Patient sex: M
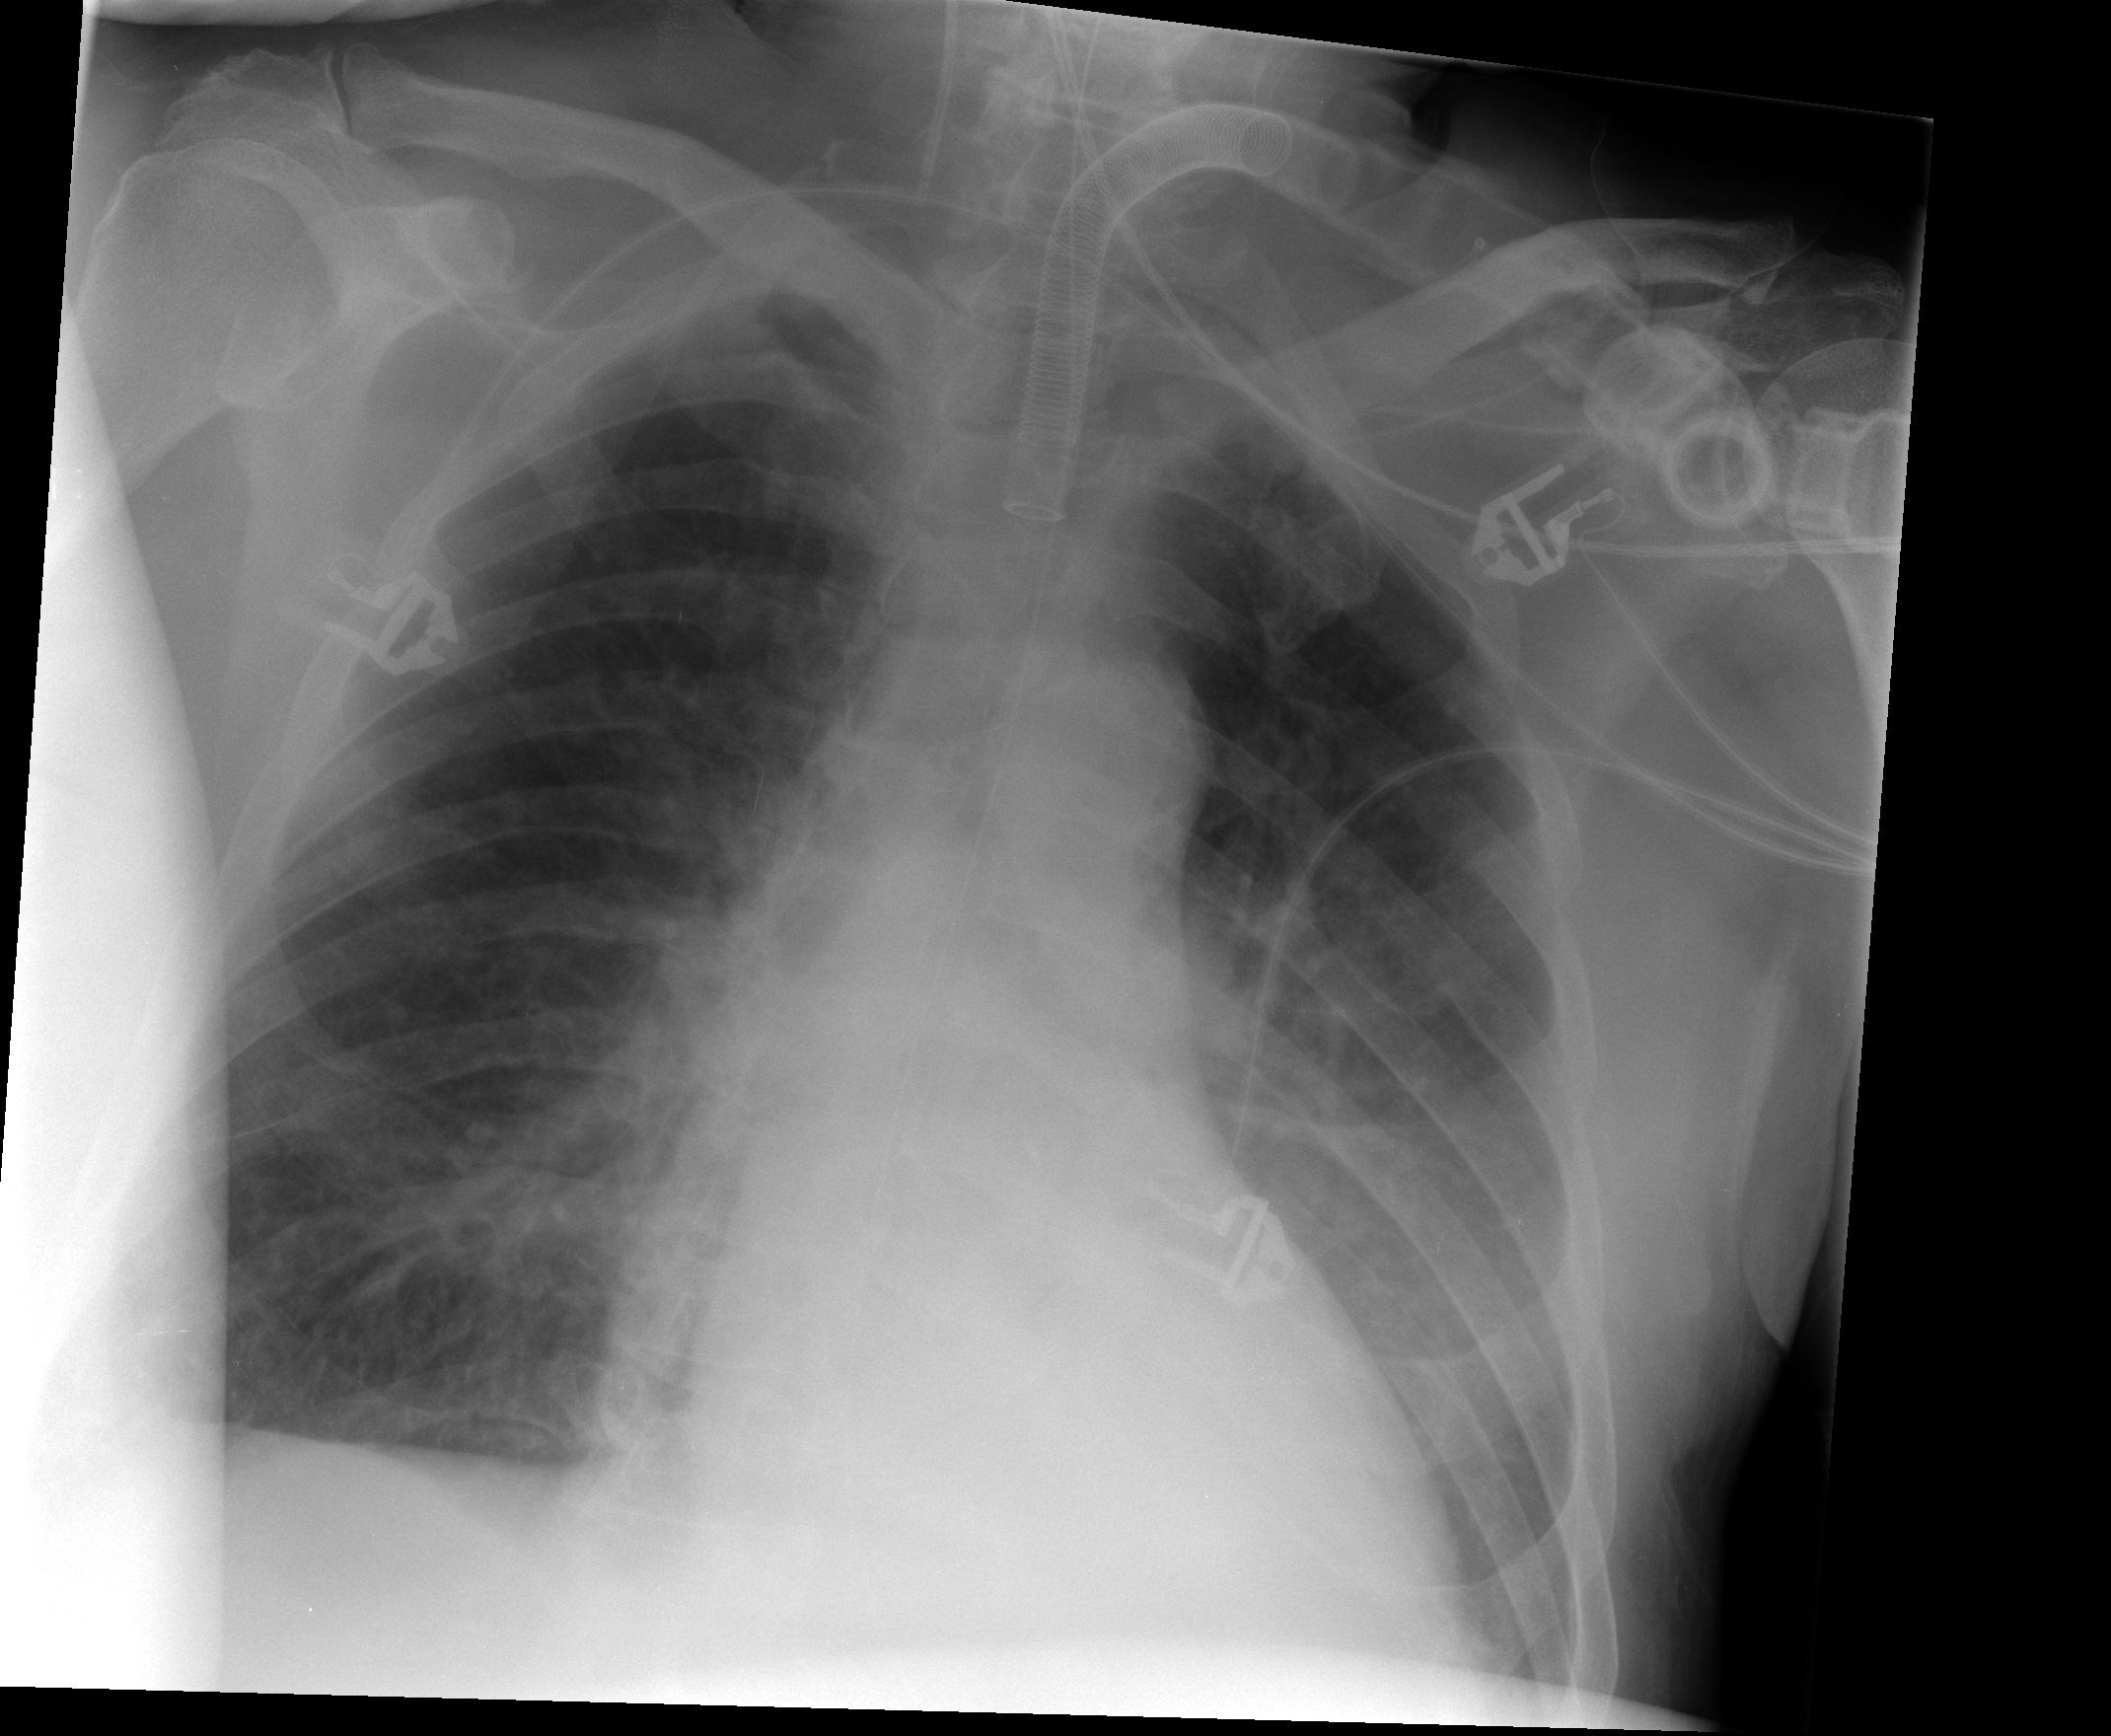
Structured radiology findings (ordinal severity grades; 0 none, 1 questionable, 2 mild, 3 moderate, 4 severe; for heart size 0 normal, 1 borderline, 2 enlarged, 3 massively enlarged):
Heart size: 1
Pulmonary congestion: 2
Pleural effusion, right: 0
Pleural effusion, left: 1
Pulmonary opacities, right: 0
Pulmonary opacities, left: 2
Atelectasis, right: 0
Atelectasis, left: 2